Question: I don't know whats the proplem with it? I tried to solve it but I didn't get any result!!
my browser link
'''
http://localhost:49496/Activated.aspx?id=2
'''
and the code is
'''
string uri = HttpContext.Current.Request.Url.AbsoluteUri;
int num1 = uri.IndexOf('=');
int num2=uri.Length-1;
string ID = uri.Substring(num1,num2);
'''
The error says :
Index and length must refer to a location within the string.
Parameter name: length

so, what is wrong with it ?!
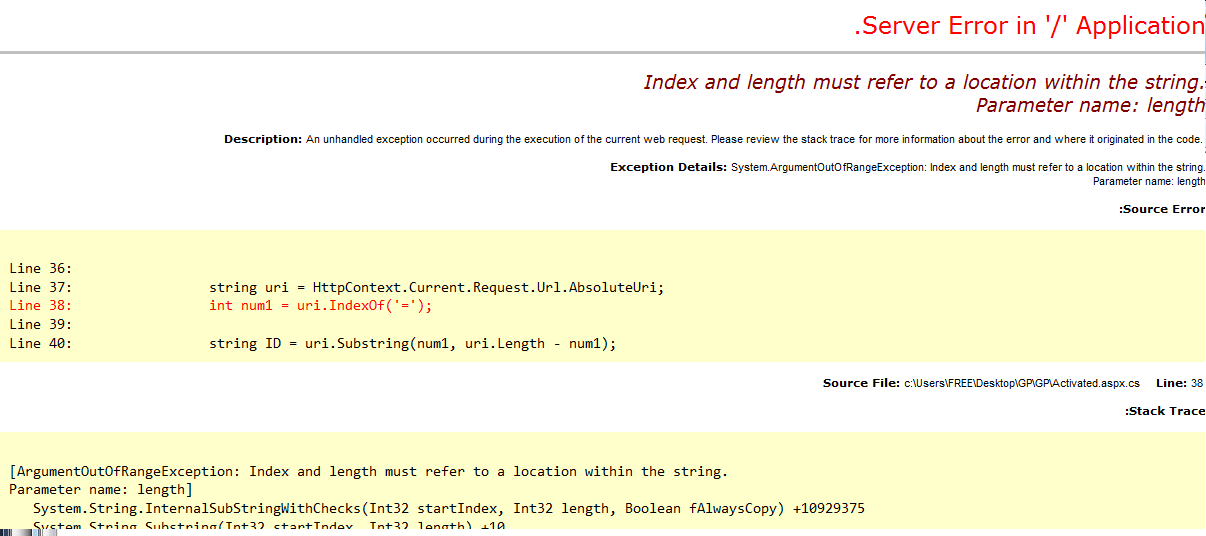
Answer: Substring is not the way to do what it appears you are trying to do... which is to get the value of the query string parameter 'id'.
You get a query string parameter like:
'''
string id = Request.QueryString["id"];
'''
And if your 'id' is actually an 'int', you could do something like:
'''
int realId = 0;
string id = Request.QueryString["id"];
if (Int32.TryParse(id, out realId))
{
//do something with realId
}
'''